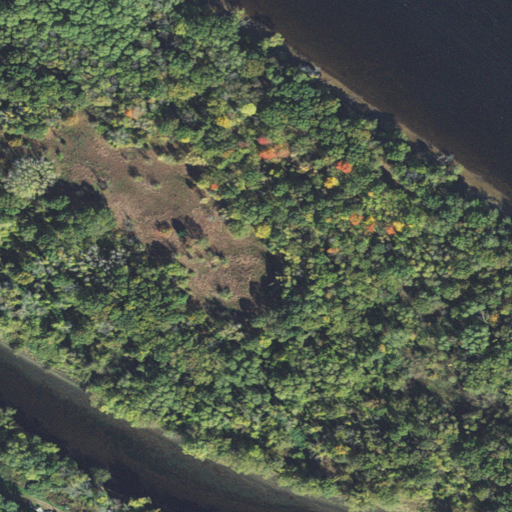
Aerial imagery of island in Massachusetts named Hales Island containing woody wetlands, deciduous forest, open water, pasture, herbaceous wetlands, and mixed forest